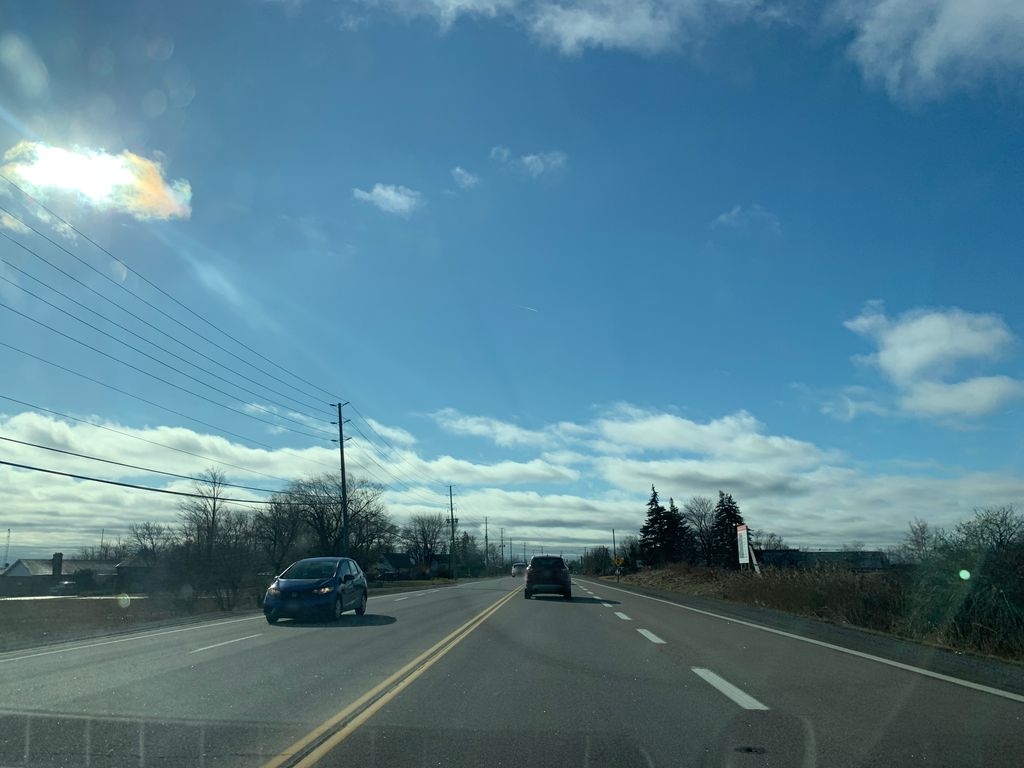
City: hamilton